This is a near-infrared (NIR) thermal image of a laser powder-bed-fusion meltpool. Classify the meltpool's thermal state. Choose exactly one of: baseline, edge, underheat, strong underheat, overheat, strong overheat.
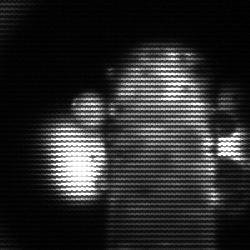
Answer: strong underheat